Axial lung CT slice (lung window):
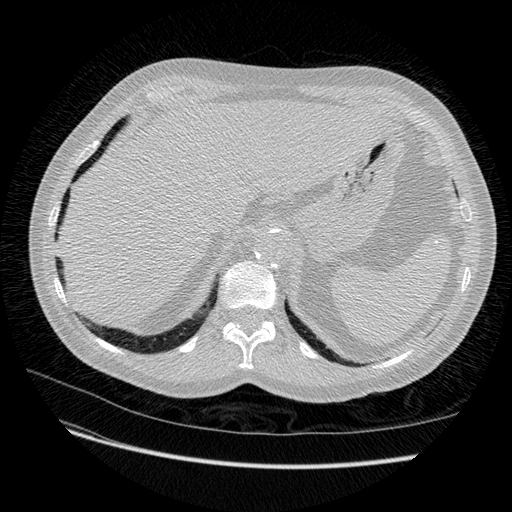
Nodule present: no